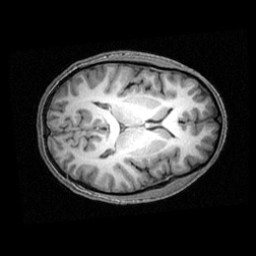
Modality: T1w
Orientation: axial
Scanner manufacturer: ge
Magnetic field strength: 3 T
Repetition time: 0.009036 s
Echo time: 0.00184 s